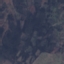
Land use / land cover: HerbaceousVegetation